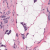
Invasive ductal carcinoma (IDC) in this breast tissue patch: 1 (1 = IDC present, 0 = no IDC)